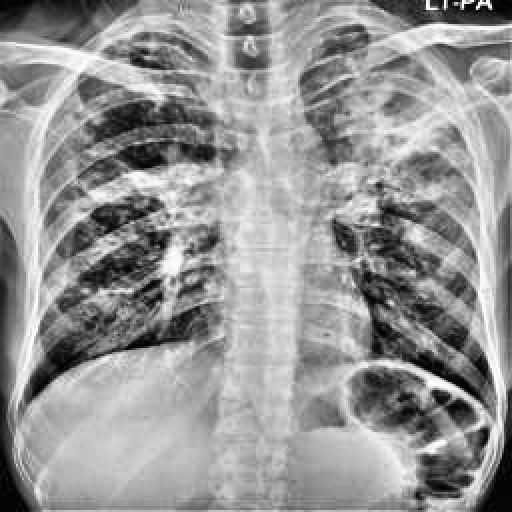
Finding: TUBERCULOSIS